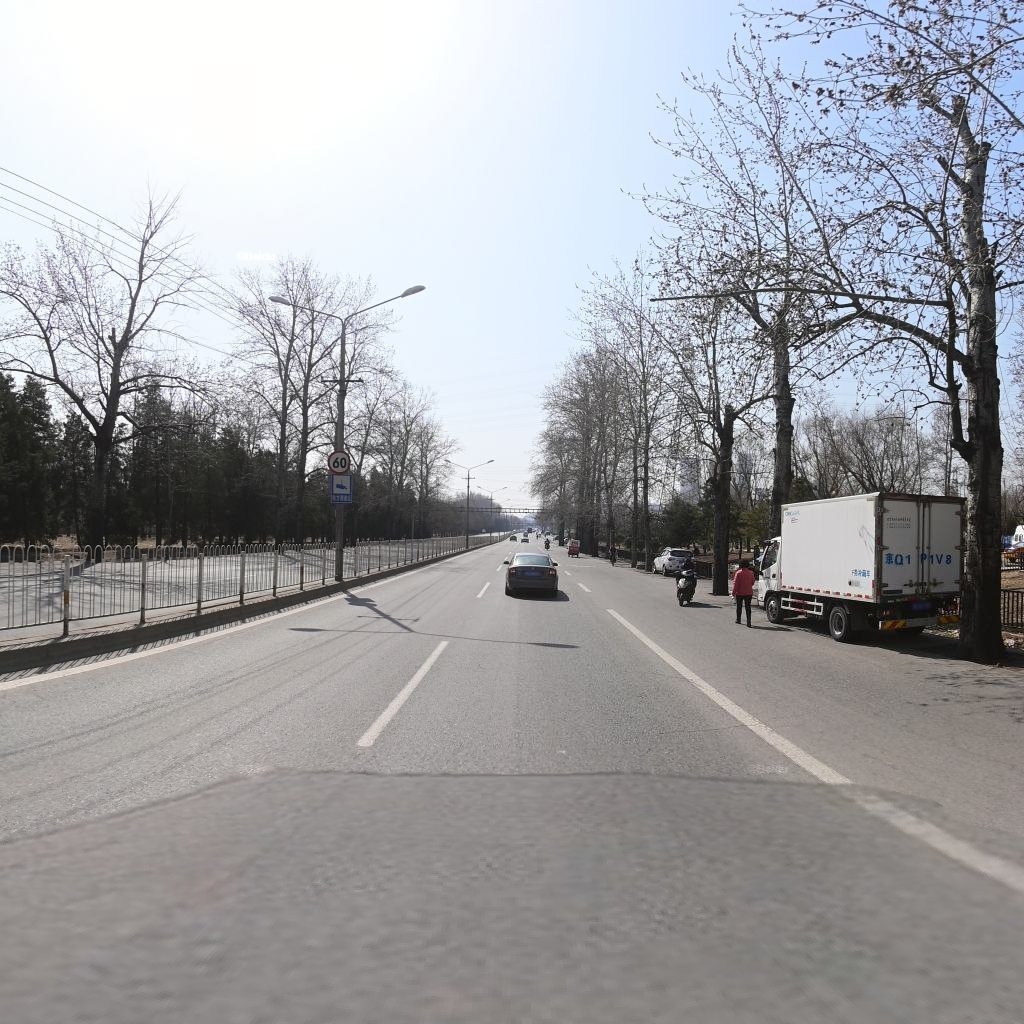
Region: Chaoyang
Road damage annotations: transverse crack